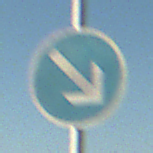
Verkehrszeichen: VorgeschriebeneVorbeifahrtRechts
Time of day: SunriseSunset
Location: Outdoor (Nature)
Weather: Clear
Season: NotSpecified
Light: Natural